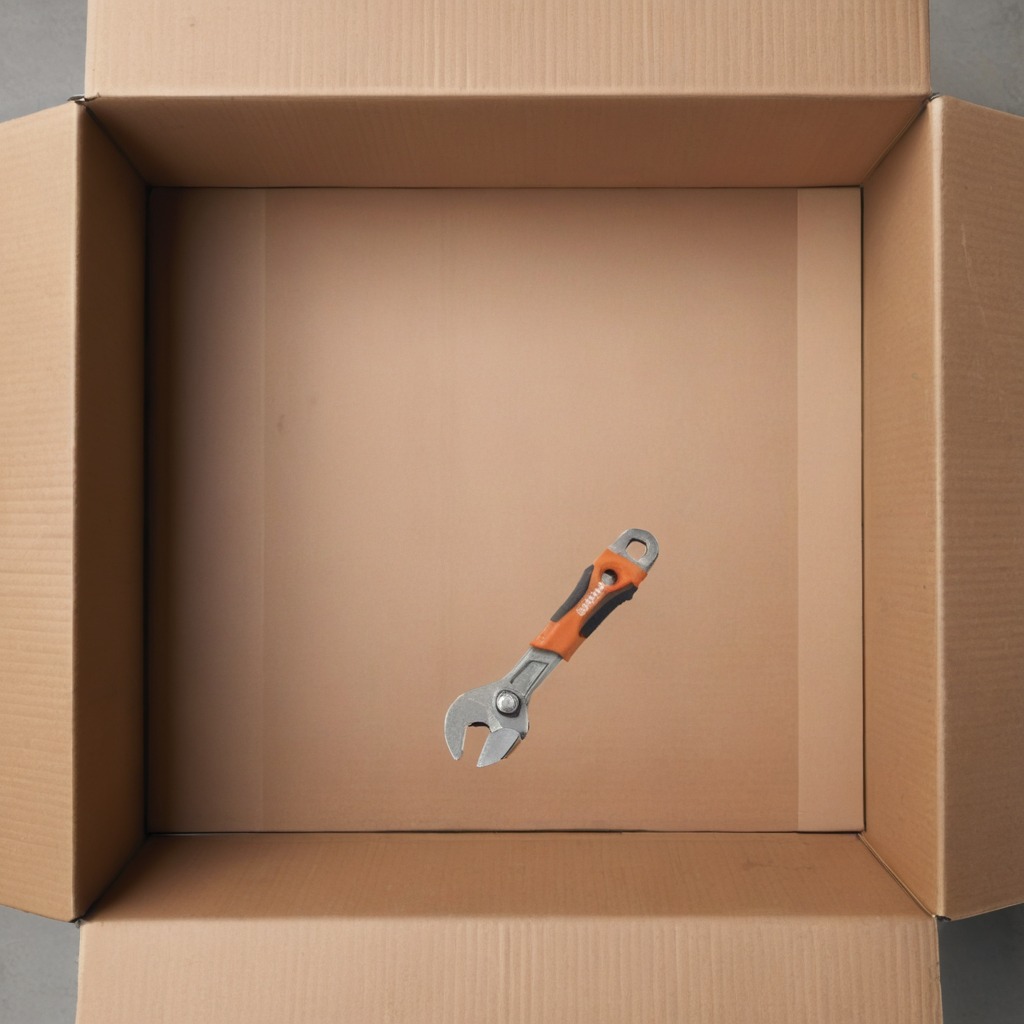
An wrench lies on a clean dry cardboard box surface in an outdoor workshop during daytime bright natural light soft shadows slightly creased but